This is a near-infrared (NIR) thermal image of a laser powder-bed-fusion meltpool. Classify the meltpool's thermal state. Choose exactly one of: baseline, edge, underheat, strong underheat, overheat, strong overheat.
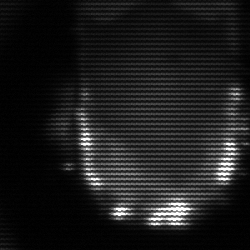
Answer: baseline